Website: walmart
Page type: billing-address
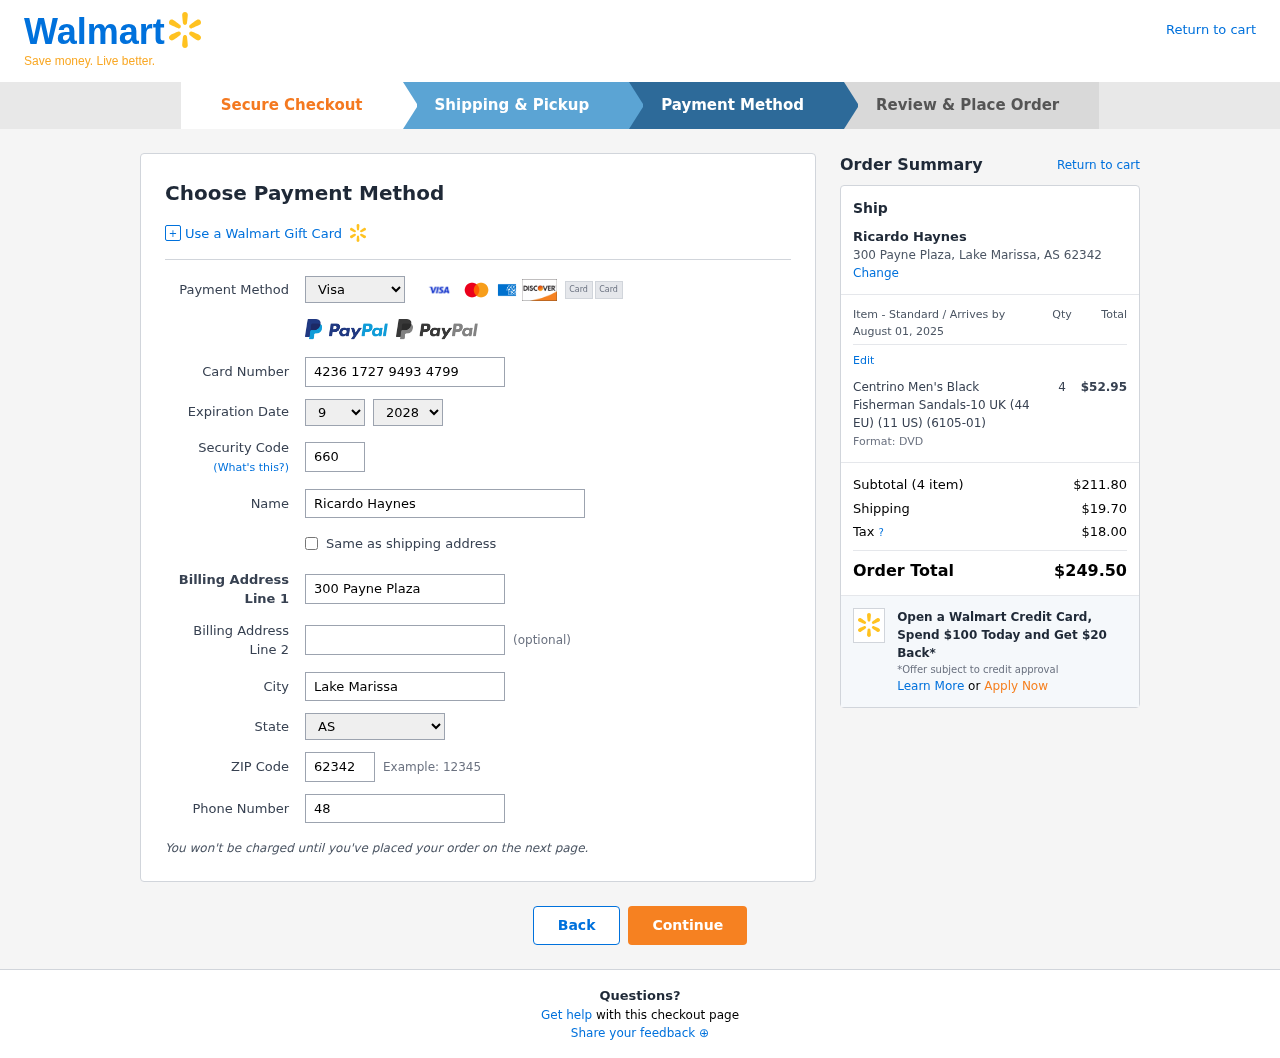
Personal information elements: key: PII_CARD_CVV
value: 660
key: PII_CARD_EXPIRY_MONTH
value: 09
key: PII_CARD_EXPIRY_YEAR
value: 28
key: PII_CARD_NUMBER
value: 4236 1727 9493 4799
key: PII_CARD_TYPE
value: Visa
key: PII_CITY
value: Lake Marissa
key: PII_CITY_STATE_ZIP
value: Lake Marissa, AS 62342
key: PII_FULLNAME
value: Ricardo Haynes
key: PII_PHONE
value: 4818312376
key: PII_POSTCODE
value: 62342
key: PII_STATE
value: AS
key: PII_STREET
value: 300 Payne Plaza
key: PII_FULLNAME2
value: Ricardo Haynes
Product elements: key: PRODUCT1_NAME
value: Centrino Men's Black Fisherman Sandals-10 UK (44 EU) (11 US) (6105-01)
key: PRODUCT1_PRICE
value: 52.95
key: PRODUCT1_QUANTITY
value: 4
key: PRODUCT1_DESC
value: Format: DVD
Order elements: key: ORDER_DELIVERY_DATE
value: August 01, 2025
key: ORDER_NUM_ITEMS
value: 4
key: ORDER_SUBTOTAL
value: $211.80
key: ORDER_SHIPPING_COST
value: $19.70
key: ORDER_TAX
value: $18.00
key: ORDER_TOTAL
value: $249.50